Question: I'm trying to figure out how the coefficients of logistic regression with a polynomial term relate to predictions. Specifically, I'm interested in the location on the x-axis where the prediction is highest. Example below:
'''
set.seed(42)
# Setup some dummy data
x <- 1:200
y <- rep(0, length(x))
y[51:150] <- rbinom(100, 1, 0.5)
# Fit a model
family <- binomial()
model <- glm(y ~ poly(x, 2), family = family)
# Illustrate model
plot(x, y)
lines(x, family$linkinv(predict(model)), col = 2)
'''

The model above gives me these coefficients:
'''
coef(model)
#> (Intercept) poly(x, 2)1 poly(x, 2)2
#> -1.990317 -3.867855 -33.299893
'''
<URL>
The manual page for 'poly()' states the following:
> The orthogonal polynomial is summarized by the coefficients, which can be used to evaluate it via the three-term recursion given in Kennedy & Gentle (1980, pp. 343-4), and used in the predict part of the code.
However, I don't have access to the book, nor am I able to discern from the 'predict.glm' S3 method how these coefficients are handled. Is there a way to reconstruct the location of the summit (around 100 in the example) from the coefficients alone (i.e. without using 'predict()' to find the maximum)?
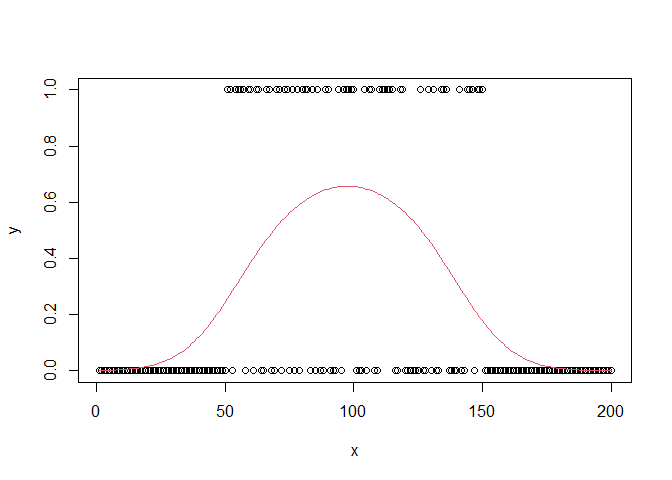
Answer: ### Derivation of the location of the predicted maximum from the theoretical expressions of the orthogonal polynomials
I got a copy of the referenced in the documentation of 'poly' and now share my findings about the calculation of the orthogonal polynomials, and how we can use them to find the location x of the maximum predicted value.
The orthogonal polynomials presented in the book (pp. 343-4) are monic (i.e. the highest order coefficient is always 1) and are obtained by the following recurrence procedure:
<URL>
where is the number of orthogonal polynomials considered.
Note the following with the documentation of 'poly':
1. The "three-term recursion" appearing in the excerpt included in your question is the RHS of the third expression which has precisely three terms.
2. The rho(j+1) coefficients in the third expression are called "centering constants".
3. The gamma(j) coefficients in the third expression do not have a name in the documentation but they are directly related to the "normalization constants", as seen below.
For reference, here I paste the relevant excerpt of the "Value" section of the 'poly' documentation:
> A matrix with rows corresponding to points in x and columns corresponding to the degree, with attributes "degree" specifying the degrees of the columns and (unless raw = TRUE) "coefs" which contains the centering and normalization constants used in constructing the orthogonal polynomials
, we can derive the values of parameters and from the third expression by imposing the orthogonality condition on w.r.t. and .
(It's important to note that the orthogonality condition is an integral, but a summation on the observed points, so the polynomial coefficients depend on the data! --which is not the case for instance for the Tchebyshev orthogonal polynomials).
The expressions for the parameters become:
<URL>
For the polynomials of orders 1 and 2 used in your regression, we get the following expressions, already written in R code:
'''
# First we define the number of observations in the data
n = length(x)
# For p1(x):
# p1(x) = (x - rho1) p0(x) (since p_{-1}(x) = 0)
rho1 = mean(x)
# For p2(x)
# p2(x) = (x - rho2) p1(x) - gamma1
gamma1 = var(x) * (n-1)/n
rho2 = sum( x * (x - mean(x))^2 ) / (n*gamma1)
'''
for which we get:
'''
> c(rho1, rho2, gamma1)
[1] 100.50 100.50 3333.25
'''
Note that 'coefs' attribute of 'poly(x,2)' is:
'''
> attr(poly(x,2), "coefs")
$alpha
[1] 100.5 100.5
$norm2
[1] 1 200 6<PHONE>0
'''
where '$alpha' contains the , i.e. the values (which coincide with ours --incidentally all centering constants are equal to the average of x when the for any ! (observed and proved)), and '$norm2' contains the (in this case for , , , and ), that is the constants that normalize the polynomials in the recurrence formula --by dividing them by --, making the resulting polynomials satisfy ; 'poly()'.
From the expression already given above, we observe that is precisely the ratio of two consecutive normalization constants, namely: .
We can check that our 'gamma1' value coincides with this ratio by computing:
'''
gamma1 == attr(poly(x,2), "coefs")$norm2[3] / attr(poly(x,2), "coefs")$norm2[2]
'''
which returns 'TRUE'.
of the values predicted by your model, we can:
1. Express the predicted value as a function of r(1,x) and r(2,x) and the coefficients from the logistic regression, namely: pred(x) = beta0 + beta1 * r(1,x) + beta2 * r(2,x)
2. Derive the expression w.r.t. x, set it to 0 and solve for x.
In R code:
'''
# Get the normalization constants alpha(j) to obtain r(j,x) from p(j,x) as
# r(j,x) = p(j,x) / sqrt( norm(j) ) = p(j,x) / alpha(j)
alpha1 = sqrt( attr(poly(x,2), "coefs")$norm2[3] )
alpha2 = sqrt( attr(poly(x,2), "coefs")$norm2[4] )
# Get the logistic regression coefficients (beta1 and beta2)
coef1 = as.numeric( model$coeff["poly(x, 2)1"] )
coef2 = as.numeric( model$coeff["poly(x, 2)2"] )
# Compute the x at which the maximum occurs from the expression that is obtained
# by deriving the predicted expression pred(x) = beta0 + beta1*r(1,x) + beta2*r(2,x)
# w.r.t. x and setting the derivative to 0.
xmax = ( alpha2^-1 * coef2 * (rho1 + rho2) - alpha1^-1 * coef1 ) / (2 * alpha2^-1 * coef2)
'''
which gives:
'''
> xmax
[1] 97.501114
'''
i.e. described in my <URL>.
---
The to obtain the location x of the maximum of the predicted values, starting off from the code you provided, is:
'''
# First we define the number of observations in the data
n = length(x)
# Parameters for p1(x):
# p1(x) = (x - rho1) p0(x) (since p_{-1}(x) = 0)
rho1 = mean(x)
# Parameters for p2(x)
# p2(x) = (x - rho2) p1(x) - gamma1
gamma1 = var(x) * (n-1)/n
rho2 = mean( x * (x - mean(x))^2 ) / gamma1
# Get the normalization constants alpha(j) to obtain r(j,x) from p(j,x) as
# r(j,x) = p(j,x) / sqrt( norm(j) ) = p(j,x) / alpha(j)
alpha1 = sqrt( attr(poly(x,2), "coefs")$norm2[3] )
alpha2 = sqrt( attr(poly(x,2), "coefs")$norm2[4] )
# Get the logistic regression coefficients (beta1 and beta2)
coef1 = as.numeric( model$coeff["poly(x, 2)1"] )
coef2 = as.numeric( model$coeff["poly(x, 2)2"] )
# Compute the x at which the maximum occurs from the expression that is obtained
# by deriving the predicted expression pred(x) = beta0 + beta1*r(1,x) + beta2*r(2,x)
# w.r.t. x and setting the derivative to 0.
( xmax = ( alpha2^-1 * coef2 * (rho1 + rho2) - alpha1^-1 * coef1 ) / (2 * alpha2^-1 * coef2) )
'''